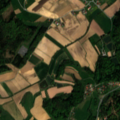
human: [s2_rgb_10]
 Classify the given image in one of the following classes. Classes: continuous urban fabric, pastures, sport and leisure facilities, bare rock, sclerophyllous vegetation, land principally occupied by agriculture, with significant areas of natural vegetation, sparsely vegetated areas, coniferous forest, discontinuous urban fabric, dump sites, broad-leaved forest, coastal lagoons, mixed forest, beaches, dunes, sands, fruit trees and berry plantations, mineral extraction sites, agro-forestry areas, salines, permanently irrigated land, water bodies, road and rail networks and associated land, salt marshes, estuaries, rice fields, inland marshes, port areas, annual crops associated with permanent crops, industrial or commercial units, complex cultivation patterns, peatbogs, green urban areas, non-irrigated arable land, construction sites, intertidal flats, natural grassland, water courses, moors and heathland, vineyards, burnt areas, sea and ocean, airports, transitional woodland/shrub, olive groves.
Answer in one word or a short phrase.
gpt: non-irrigated arable land, complex cultivation patterns, broad-leaved forest